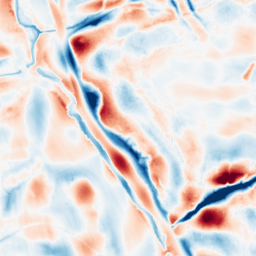
Category: wavelet
Decomposition family: wavelet_biorthogonal
Decomposition parameters: wavelet: bior5.5
level: 5
Upsampling method: bilinear
Upsampling parameters: scale: 2
Upsampling scale: 2